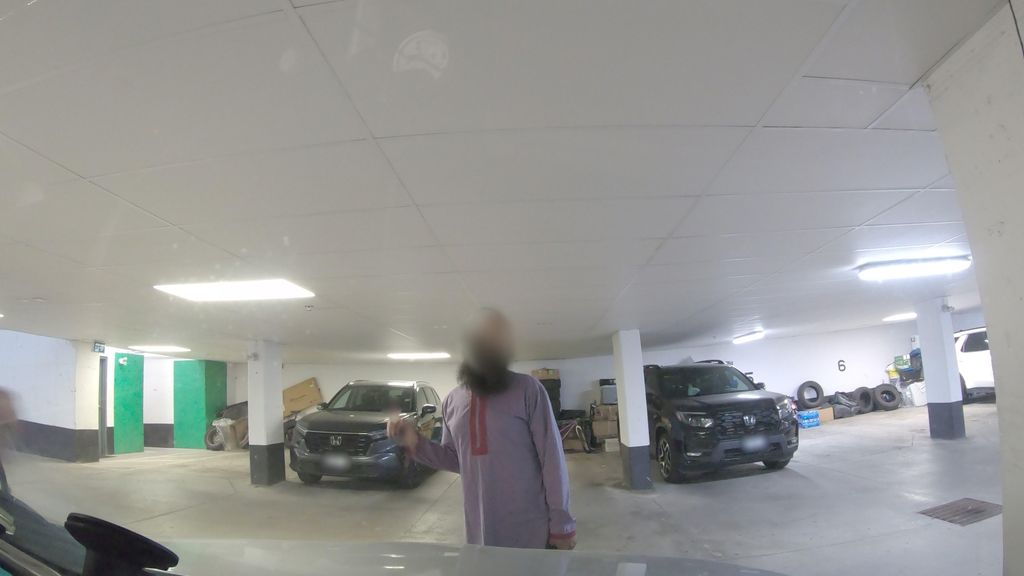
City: toronto